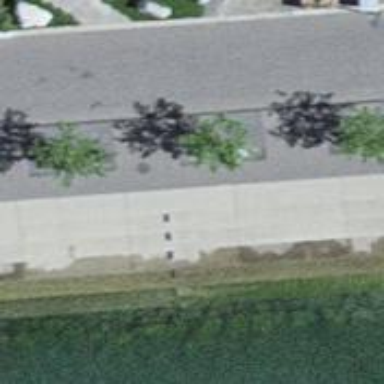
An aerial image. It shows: Bench.